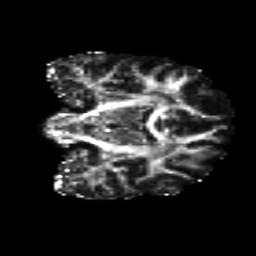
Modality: FA
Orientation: coronal
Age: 18
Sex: male
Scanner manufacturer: siemens
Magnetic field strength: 3 T
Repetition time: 8.8 s
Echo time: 0.085 s